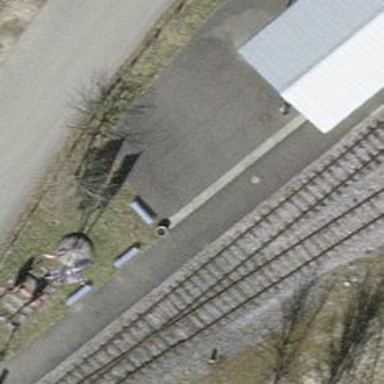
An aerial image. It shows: Bench for seating.